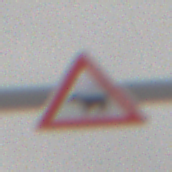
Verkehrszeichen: ViehtriebRechts
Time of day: MorningAfternoon
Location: Outdoor (Nature)
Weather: Overcast
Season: Winter
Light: Natural